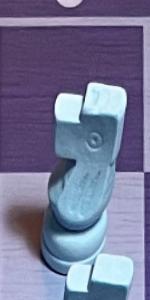
Label: Knight_White